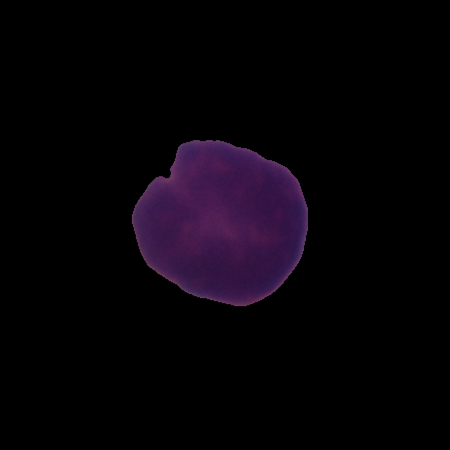
Label: healthy